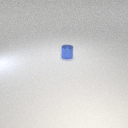
small blue metal cylinder